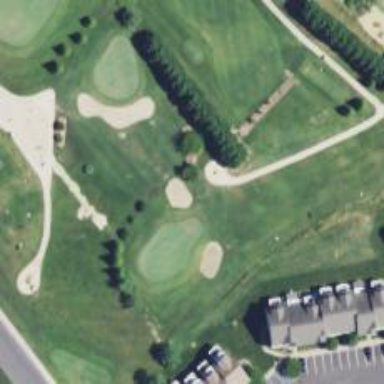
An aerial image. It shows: Golf hole.